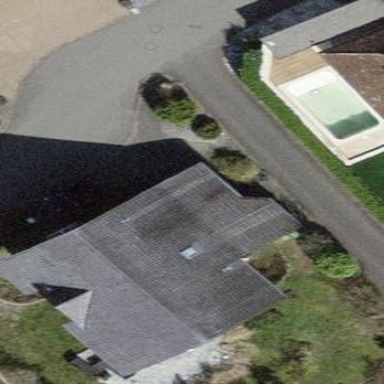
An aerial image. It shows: Building with tile roof.